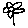
Label: flower